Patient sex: M
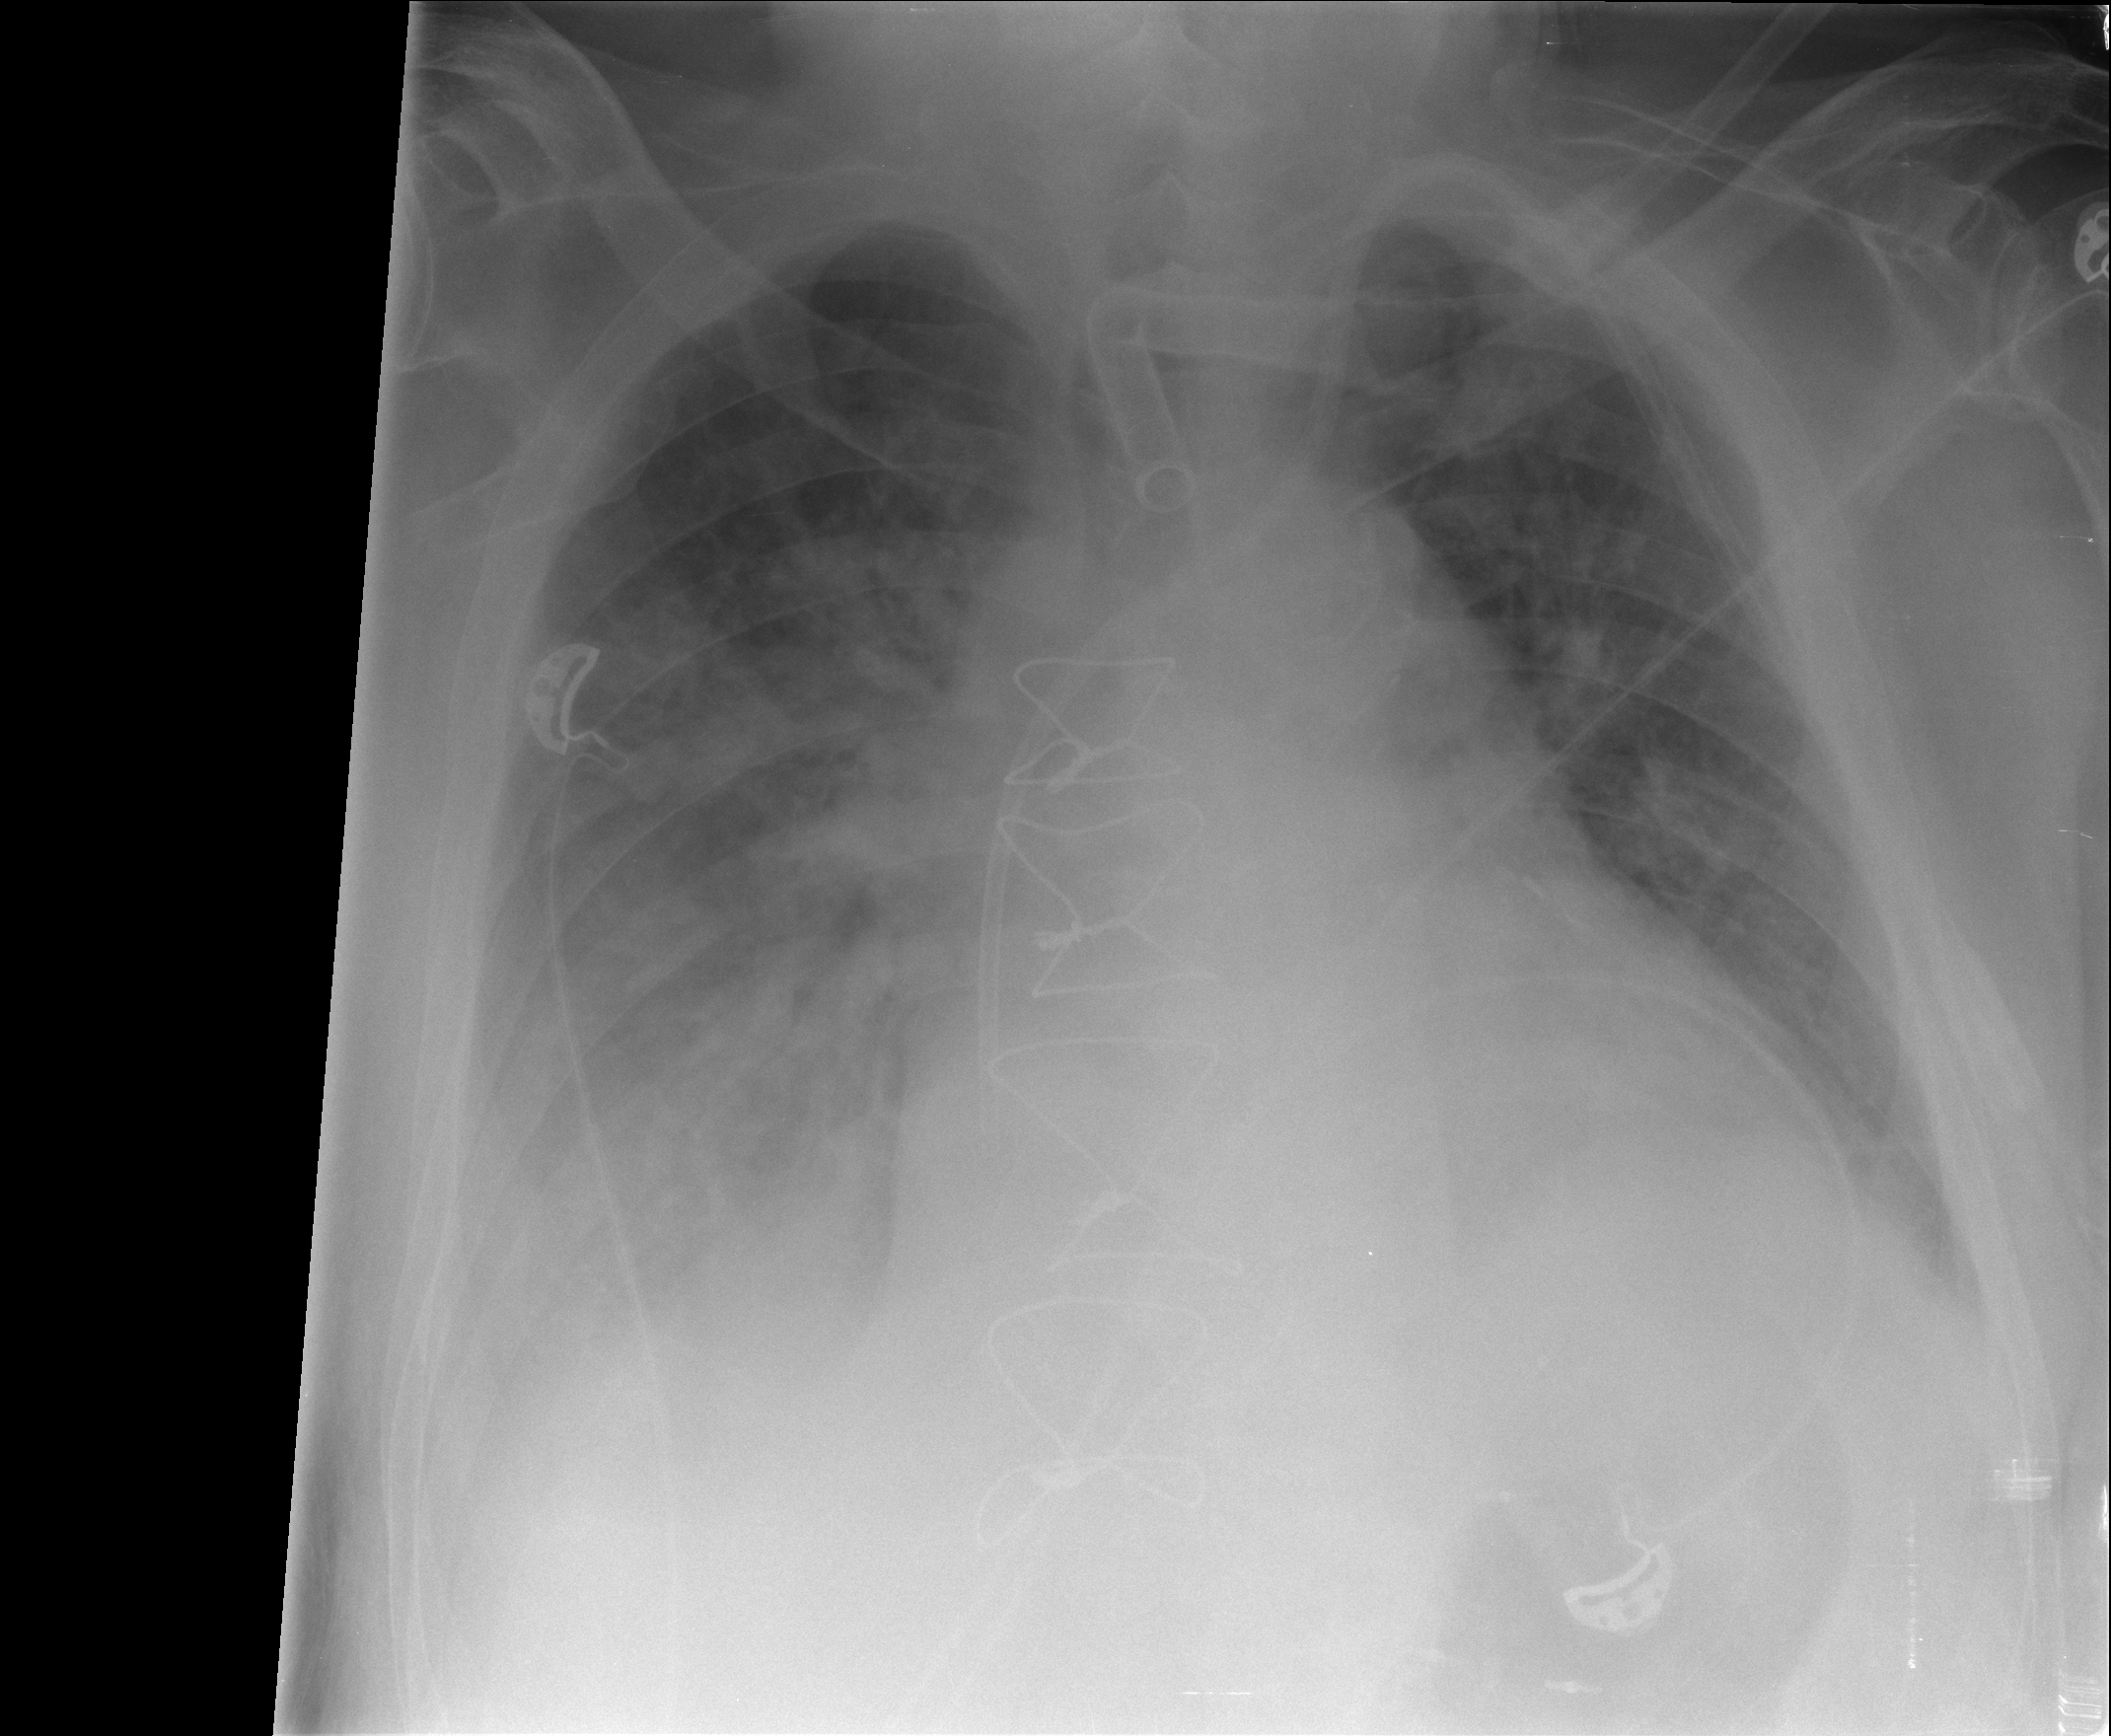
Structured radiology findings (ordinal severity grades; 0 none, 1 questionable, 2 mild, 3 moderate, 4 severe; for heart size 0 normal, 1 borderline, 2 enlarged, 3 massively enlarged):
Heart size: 2
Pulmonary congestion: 3
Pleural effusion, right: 3
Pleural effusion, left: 2
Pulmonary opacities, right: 3
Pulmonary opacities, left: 2
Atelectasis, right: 2
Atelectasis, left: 2